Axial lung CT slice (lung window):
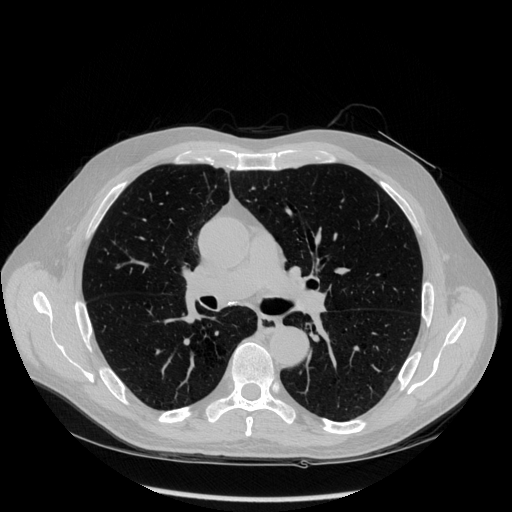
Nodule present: no